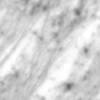
Label: no_change